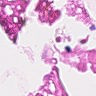
Metastatic tissue present: no